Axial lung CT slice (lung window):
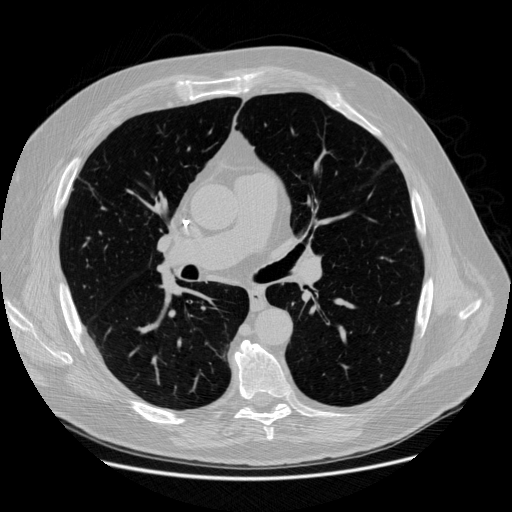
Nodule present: no